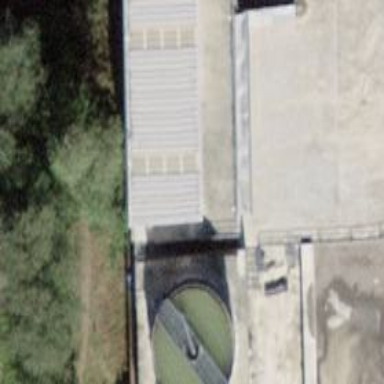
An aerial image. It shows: Industrial building.